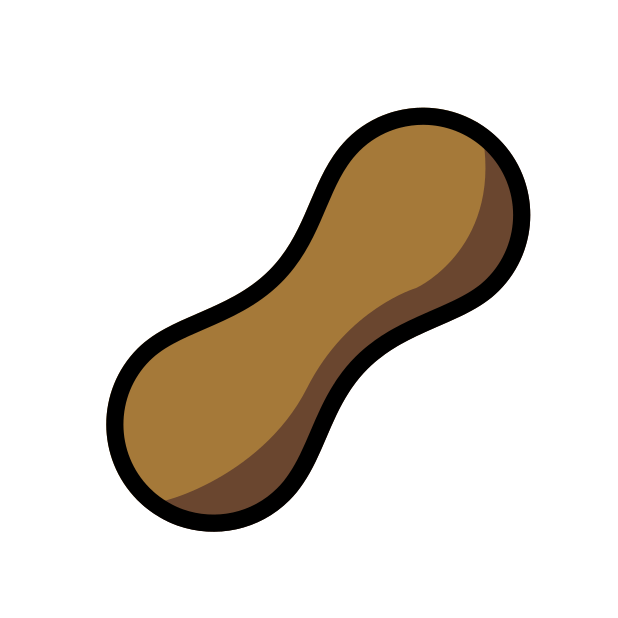
Emoji: 🥜
Name: peanuts
Unicode: 0x1f95c